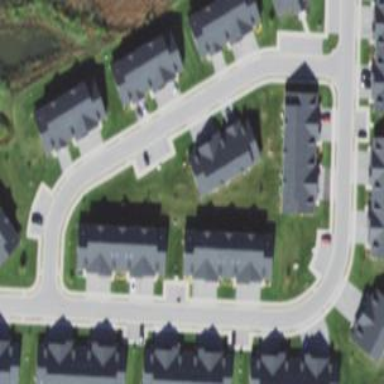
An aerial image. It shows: Sidewalk.